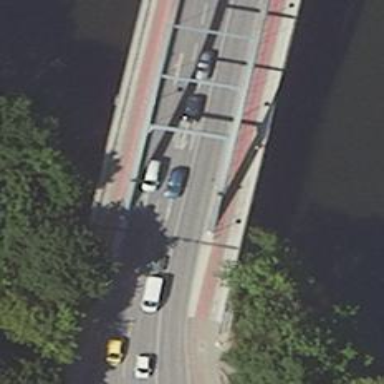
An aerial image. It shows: Concrete path on bridge with separate concrete surfaces for the cycleway and footway.